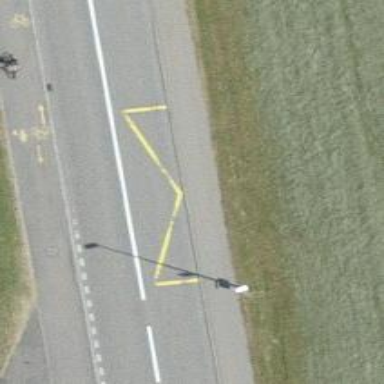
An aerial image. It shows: Bus stop with stop position for public transport.